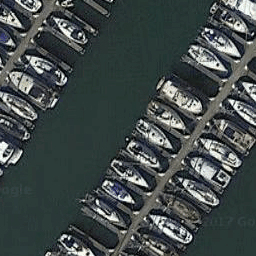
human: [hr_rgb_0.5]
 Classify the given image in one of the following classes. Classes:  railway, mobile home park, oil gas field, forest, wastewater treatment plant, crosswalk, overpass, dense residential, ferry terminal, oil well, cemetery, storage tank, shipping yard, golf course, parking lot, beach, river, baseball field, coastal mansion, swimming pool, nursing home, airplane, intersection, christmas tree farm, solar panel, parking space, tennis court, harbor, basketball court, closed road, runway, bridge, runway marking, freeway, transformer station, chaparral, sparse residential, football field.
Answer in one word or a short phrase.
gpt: harbor